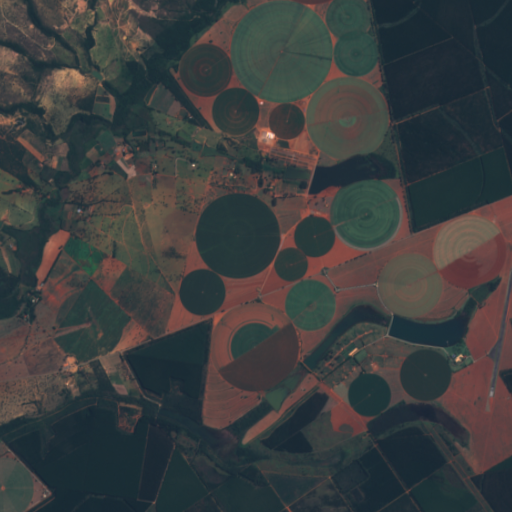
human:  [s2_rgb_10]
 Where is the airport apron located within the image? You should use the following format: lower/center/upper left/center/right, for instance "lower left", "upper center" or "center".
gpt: The airport apron is located in the lower right of the image.
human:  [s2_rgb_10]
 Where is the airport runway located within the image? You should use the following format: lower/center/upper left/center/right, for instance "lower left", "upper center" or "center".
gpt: The airport runway is located in the lower right of the image.
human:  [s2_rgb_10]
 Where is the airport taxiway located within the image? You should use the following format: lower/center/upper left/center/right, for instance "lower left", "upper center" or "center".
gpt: The airport taxiway is located in the lower right of the image.
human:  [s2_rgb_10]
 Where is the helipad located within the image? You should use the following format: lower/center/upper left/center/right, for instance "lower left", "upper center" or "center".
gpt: The helipad is located in the lower right of the image.
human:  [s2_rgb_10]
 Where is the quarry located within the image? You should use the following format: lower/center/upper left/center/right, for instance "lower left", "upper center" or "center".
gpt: The quarry is located in the upper left of the image.
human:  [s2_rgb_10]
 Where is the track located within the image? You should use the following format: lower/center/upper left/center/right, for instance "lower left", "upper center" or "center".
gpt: There is no track in the image.